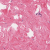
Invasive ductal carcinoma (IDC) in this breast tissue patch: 0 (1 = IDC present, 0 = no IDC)